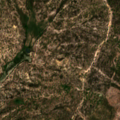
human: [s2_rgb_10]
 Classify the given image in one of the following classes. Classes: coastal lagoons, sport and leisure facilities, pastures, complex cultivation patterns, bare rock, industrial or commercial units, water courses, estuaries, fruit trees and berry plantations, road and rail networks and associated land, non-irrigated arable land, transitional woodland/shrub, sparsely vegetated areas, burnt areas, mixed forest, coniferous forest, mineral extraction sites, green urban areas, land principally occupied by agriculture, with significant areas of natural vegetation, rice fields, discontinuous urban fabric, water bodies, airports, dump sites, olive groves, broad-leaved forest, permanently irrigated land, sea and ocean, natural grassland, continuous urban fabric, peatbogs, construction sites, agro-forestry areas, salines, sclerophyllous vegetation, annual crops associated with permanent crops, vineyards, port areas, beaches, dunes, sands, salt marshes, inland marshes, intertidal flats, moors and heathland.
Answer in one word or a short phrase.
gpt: non-irrigated arable land, broad-leaved forest